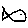
Label: fish